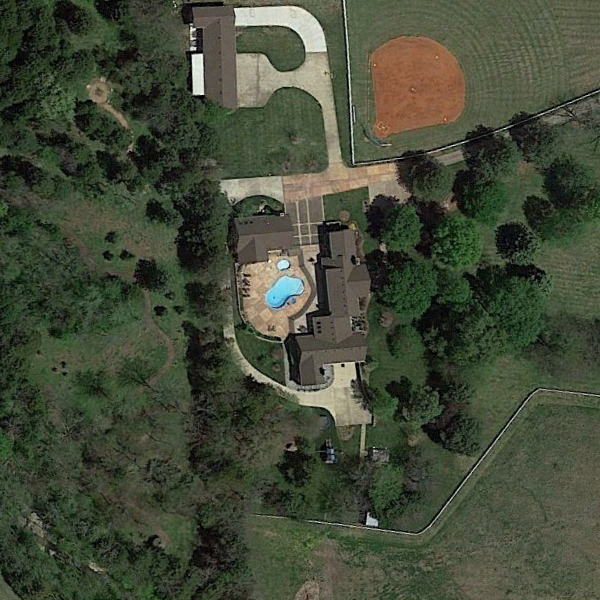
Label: SparseResidential